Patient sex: M
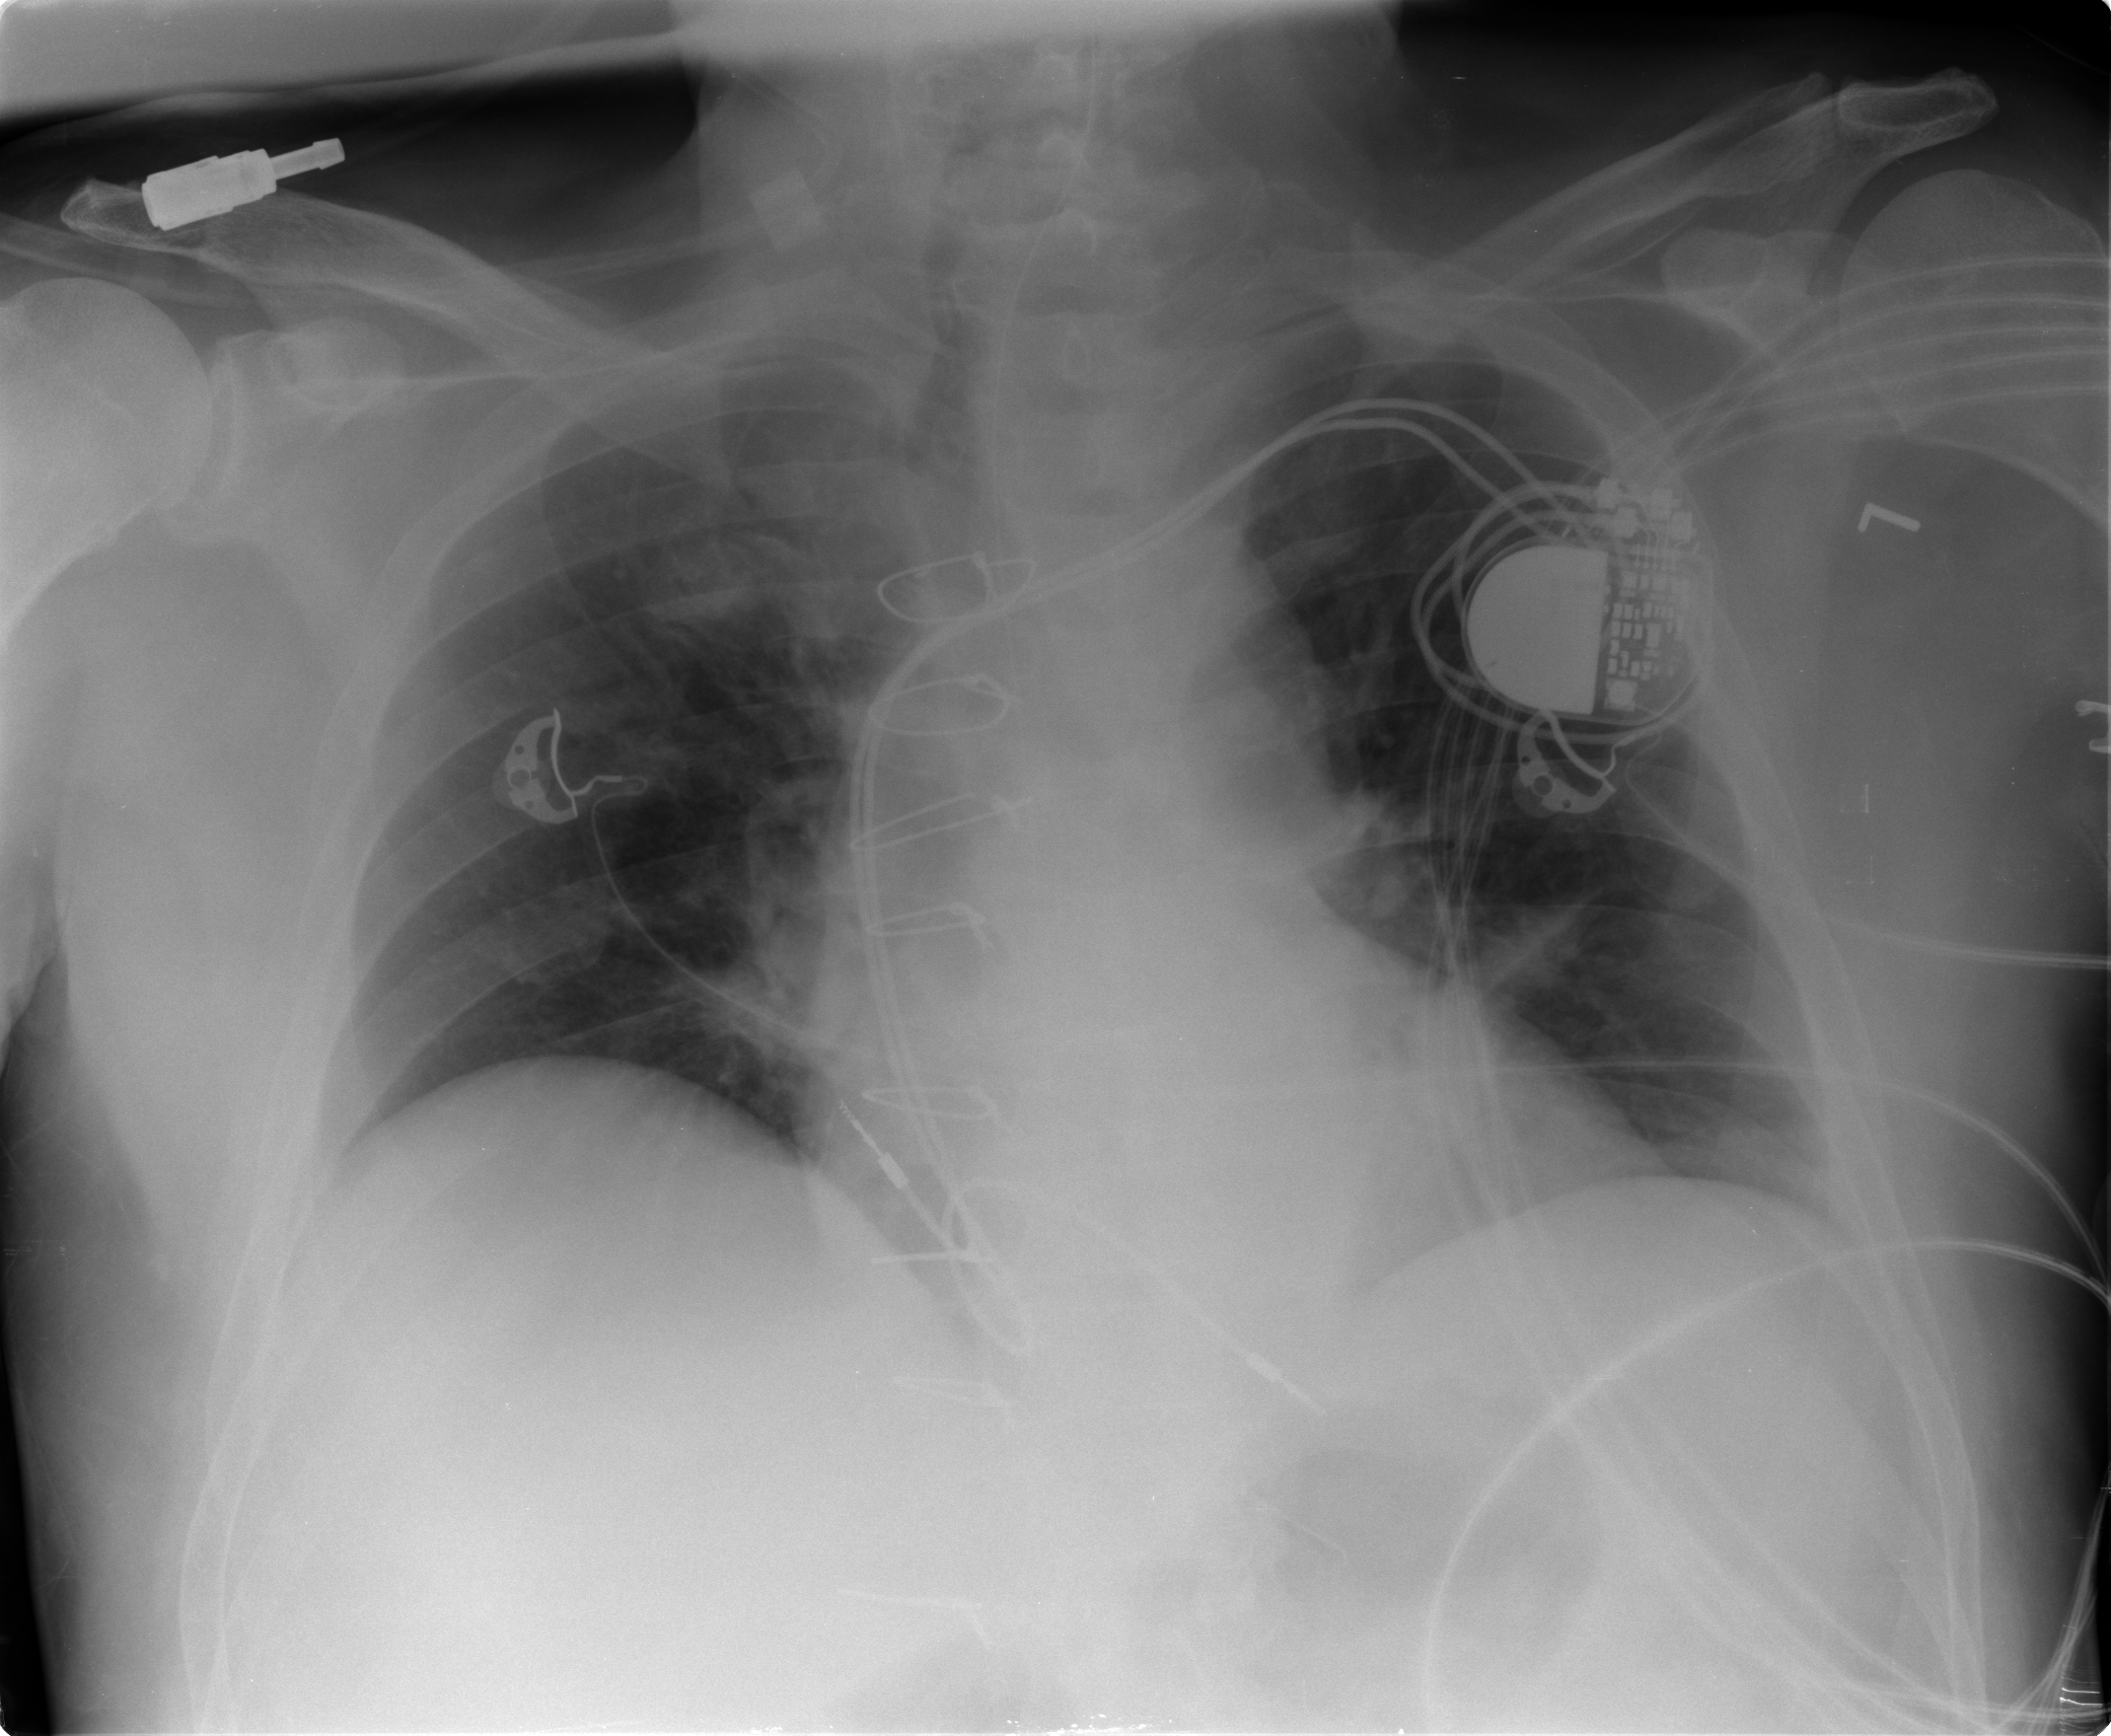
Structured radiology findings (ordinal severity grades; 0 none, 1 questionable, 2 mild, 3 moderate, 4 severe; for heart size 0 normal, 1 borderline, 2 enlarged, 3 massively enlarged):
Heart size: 1
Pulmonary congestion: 0
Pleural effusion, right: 0
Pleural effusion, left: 0
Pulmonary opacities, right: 0
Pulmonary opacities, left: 0
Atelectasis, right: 2
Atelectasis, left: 2